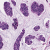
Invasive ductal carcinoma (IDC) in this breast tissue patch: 1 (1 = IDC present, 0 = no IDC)